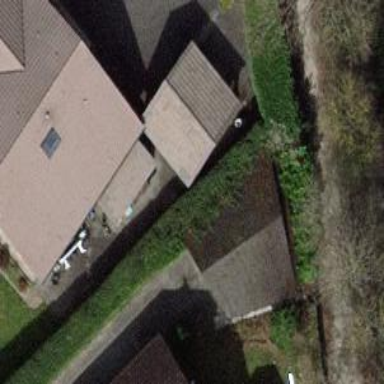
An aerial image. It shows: View of roof of building.